Brain MRI, t1w sequence, axial 2D slice.
Patient: age 42, sex F, weight 95 kg, height 1.95 m
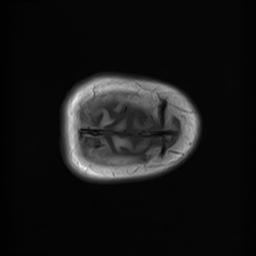